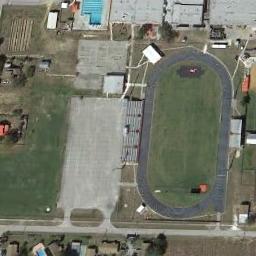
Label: ground_track_field